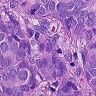
Metastatic tissue present: yes